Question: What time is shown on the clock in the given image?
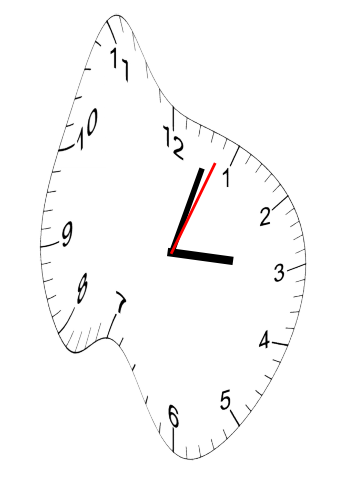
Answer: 03:03:04